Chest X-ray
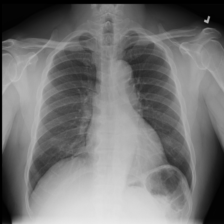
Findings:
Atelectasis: negative
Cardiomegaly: negative
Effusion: negative
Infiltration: negative
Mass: negative
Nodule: negative
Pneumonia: negative
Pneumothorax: negative
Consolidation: negative
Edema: negative
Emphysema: negative
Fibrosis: negative
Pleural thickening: negative
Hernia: negative